Question: I want to make some think like this in android layout background, is there any solution ?
CSS Code is:
'''
#shape{
border-radius : 2px;
border-top : 1px solid #070709;
border-bottom : 1px #383841;
/*...*/
}
'''
---

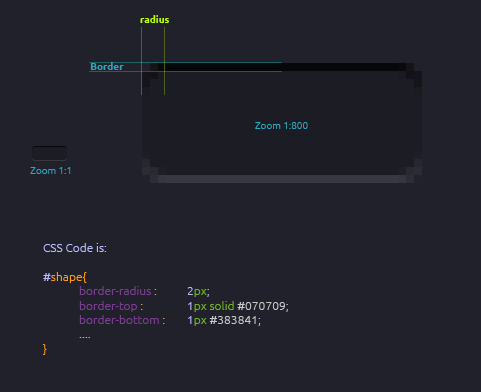
Answer: Create an XML in drawable folder and put this code in it:
'''
<?xml version="1.0" encoding="utf-8"?>
<layer-list xmlns:android="http://schemas.android.com/apk/res/android" >
<item>
<shape android:shape="rectangle" >
<solid android:color="@android:color/darker_gray" />
<corners android:radius="5dp" />
</shape>
</item>
<item android:top="3dp">
<shape android:shape="rectangle" >
<solid android:color="#383841" />
<corners android:radius="5dp" />
</shape>
</item>
<item
android:bottom="3dp"
android:top="3dp">
<shape android:shape="rectangle" >
<solid android:color="@android:color/white" />
</shape>
</item>
</layer-list>
'''
This layer list contains 3 items
1: color on top with round corners.
2: color on bottom with round corners.
3: color on rest of the view.
You can set this as background to any view.